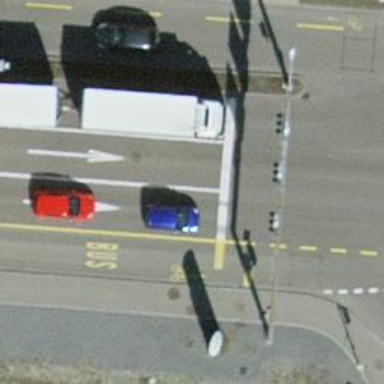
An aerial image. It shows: Road with traffic signals.